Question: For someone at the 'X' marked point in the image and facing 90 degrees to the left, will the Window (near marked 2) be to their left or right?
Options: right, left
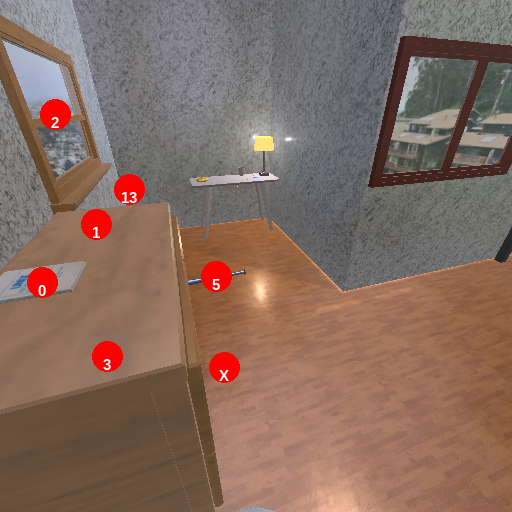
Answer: right